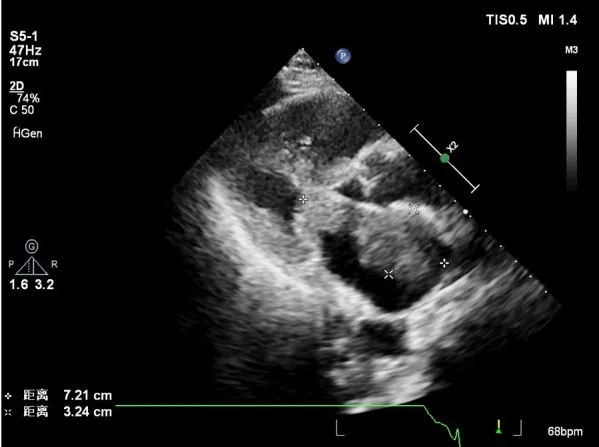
The larger mass close to the mitral valve.
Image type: radiology (ultrasound)